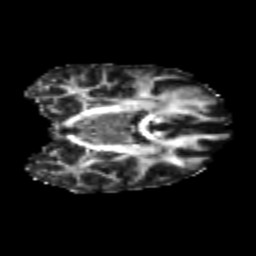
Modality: FA
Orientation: coronal
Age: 22
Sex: female
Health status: healthy
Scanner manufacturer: philips
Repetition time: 7.404 s
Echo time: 0.0863 s